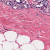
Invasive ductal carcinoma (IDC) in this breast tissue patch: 0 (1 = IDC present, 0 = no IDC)